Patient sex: M
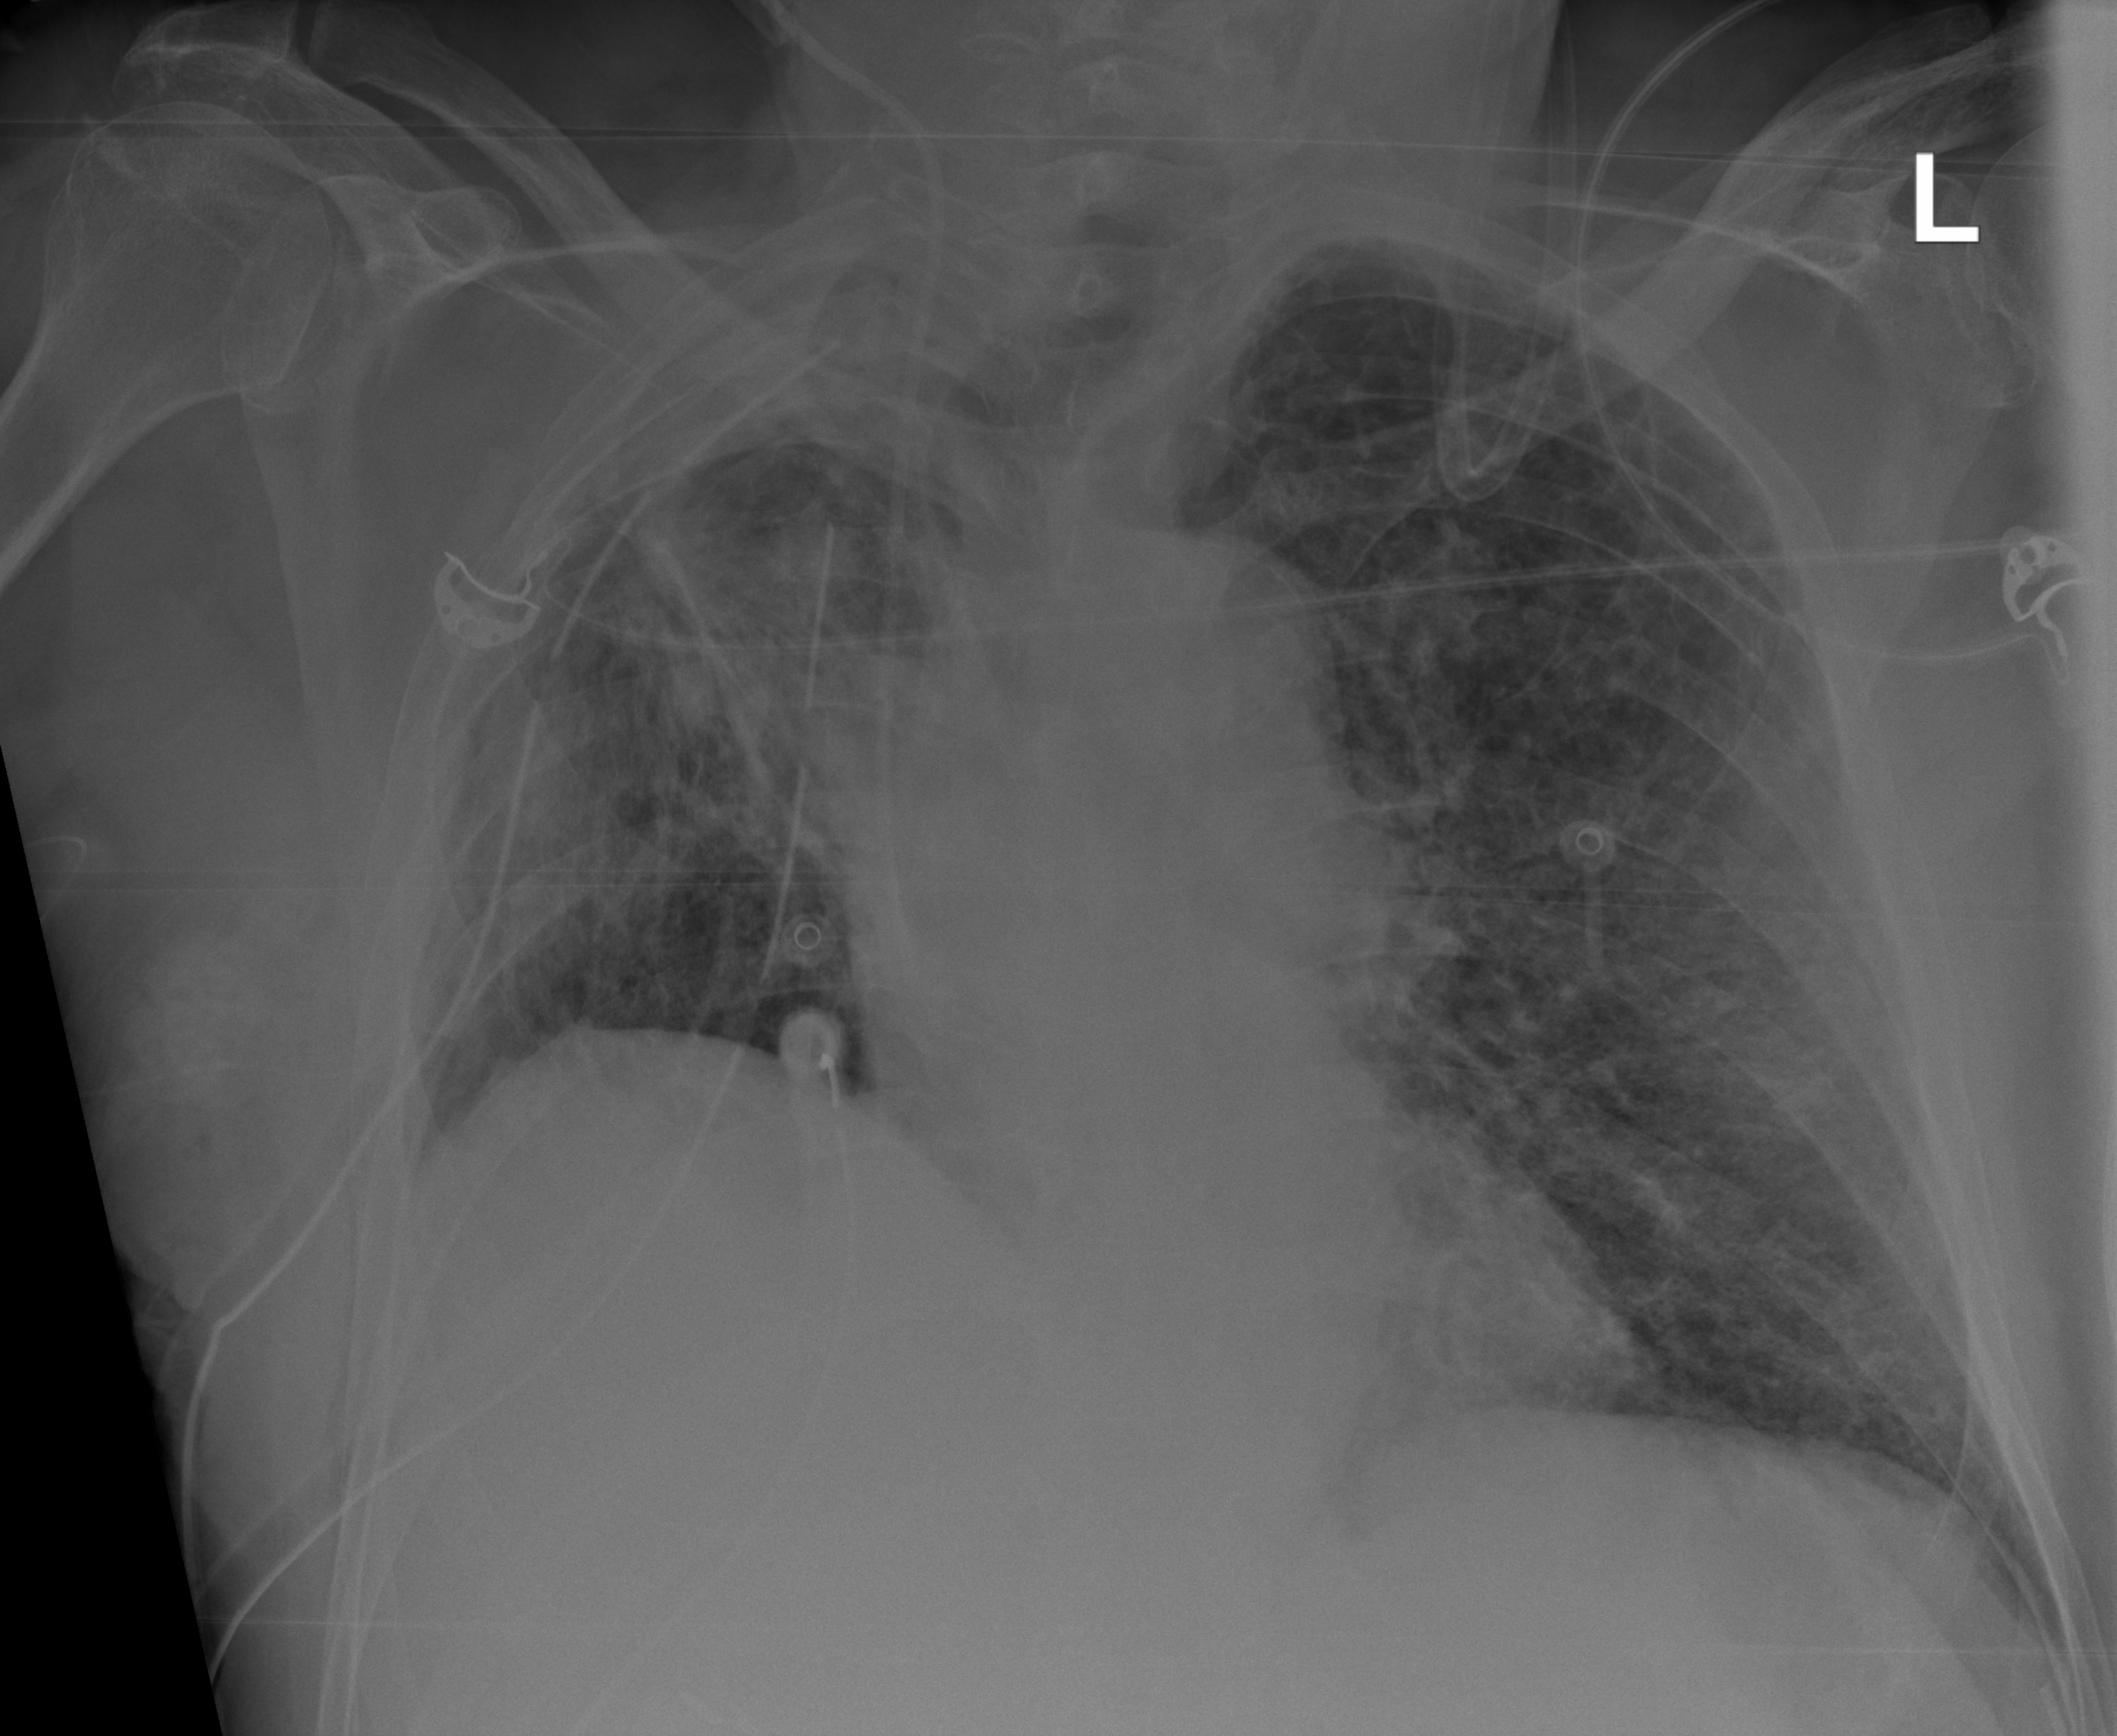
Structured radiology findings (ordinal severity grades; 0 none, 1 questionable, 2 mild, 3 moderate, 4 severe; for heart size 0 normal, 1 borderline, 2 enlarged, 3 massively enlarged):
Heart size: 0
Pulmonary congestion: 2
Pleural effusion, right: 0
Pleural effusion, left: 0
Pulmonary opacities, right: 2
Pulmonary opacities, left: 2
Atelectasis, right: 3
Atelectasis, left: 2